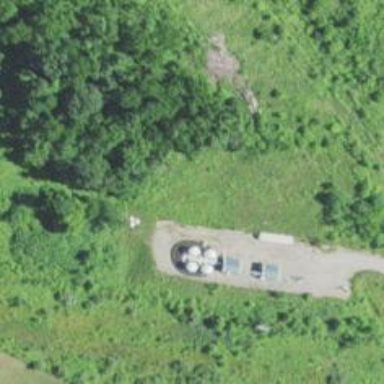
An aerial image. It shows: Storage tank that is man-made.